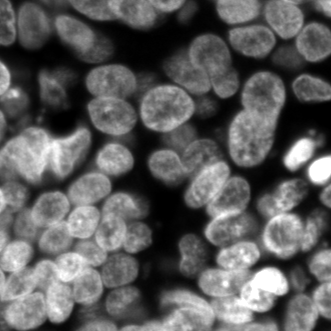
Tissue sample: ovarian
Magnification: 10.0x
Cell type: Epithelial cells
Senescence state: normal